Question: Using the Google-Eclipse plugin, I have successfully created, built and deployed (locally) a very basic GWT Web Application.
The thing is: I'm not a huge fan of the project structure GWT (or the Google-Eclipse plugin) set up by default. So I'm trying to set things up in a way that makes logical sense for me, but that still is able to run in 'DevMode' and deploy locally.
So I created a 2nd project but set it up as a Web Application; instead I used a normal Java Application. I created my source directories, my 'EntryPoint' implementation ('TestModule implements EntryPoint'), my 'TestModule.gwt.xml', my host page HTML, etc. All the artifacts that I did in the first (successful) project.
But now I am in 'Run Configurations' trying to manually set up a run config similar to how the Web Application Wizard created one for me with the first app I built.
In the 'Run Configurations >> GWT' tab it gives me a window where I can add . When I click the "Add" button, no matter what I type, it doesn't provide me with an available list of options to choose from.
So I exited out of the 'Run Configurations' dialog, assuming that I need to set up my project properties differently. So I right-clicked my project, went to 'Properties >> Goodle >> Web Toolkit', and sure enough, see a similar panel that allows me to add Available Modules. It is my that if I configure this section correctly, then a list of Available Modules will become available to me when inside the 'Run Configurations' dialog, and I should be able to continue.
Here's what I'm seeing:

Any ideas as to how I can configure my project correctly so that this 'Available Modules' dialog actually presents me with options? Thanks in advance!
I anticipate many answers to be along the lines of "", etc. I understand this and am (temporarily) accepting the caveats of trying to configure my own GWT app without the help of the plugin's Web Application wizard. If I find it to be really, really difficult to "roll my own" here, then I'll cave in and go back to the wizard. But I want to give this my best shot before doing so!
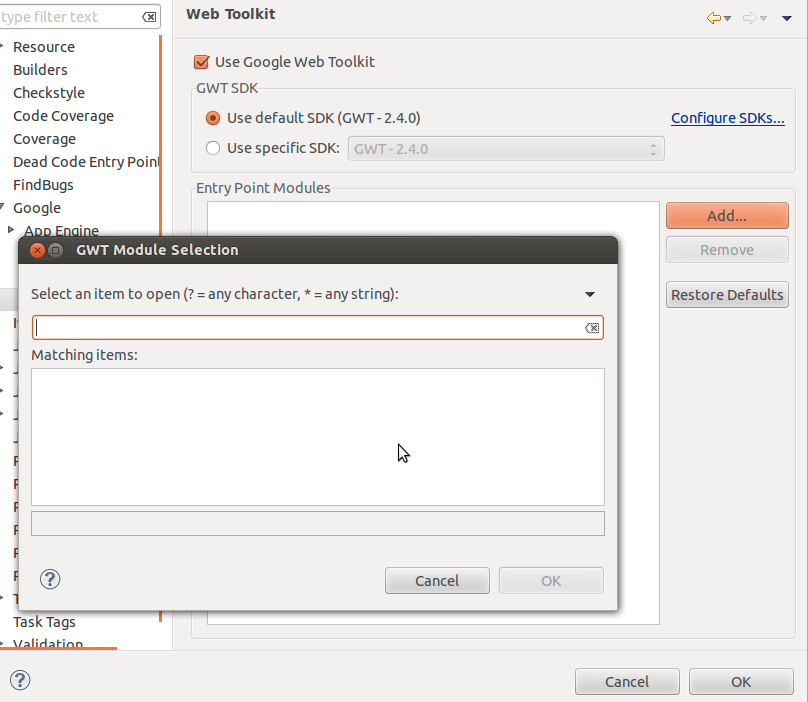
Answer: Feel free not to use the Google Plugin for Eclipse (hereafter GPE)! There is no need - its all Java, or at least self contained enough to act like Java as far as Eclipse can tell. If you don't want the wizards, the JSNI autocomplete, UiBinder autocomplete, by all means, you can even leave the plugin out.
To run a GWT project in dev mode, you just need the basic moving parts of the SDK:
* 'gwt-dev.jar' - Dev mode (code server and simply HTTP server), the compiler, and assorted other tools
* 'gwt-user.jar' - GWT language runtime (JavaScriptObject, GWT, etc) and standard events, widgets, and other bits
* optional: 'gwt-servlet.jar' - classes to run in a servlet container for some basic GWT servlets
* optional: 'requestfactory-*.jar' - if you don't use RequestFactory, don't worry about it
You may also need a 'json.jar' and the 'valdation-api.jar' as well as its sources.
This gives you enough to have any project compile in plain Java. The 'gwt-user.jar' and 'gwt-dev.jar' do not belong in your server classpath - don't put them in a 'WEB-INF/lib/' dir, just keep them on hand to compile your code to JavaScript.
Both Dev Mode and the compiler itself are just classes with a 'main' method, so a standard Eclipse Run/Debug Configuration can start either. Each will have its own options to get going, such as 'where do i find your sources', 'what module are you starting', and in the case of Dev Mode, 'where is the 'war/' dir for me to serve'.
## Avoid GPE entirely:
### DevMode:
Make a new Java Run Configuration, and verify that the above classes are on the classpath, as well as your source directories. Set the main class to 'com.google.gwt.dev.DevMode', add a few params:
'''
-war path/to/war/dir/ my.package.to.ModuleToRun
'''
Everything else is just extra flags to change out it works, and hints for where to start. Take a look at <URL> for other options available to you
To debug this, run it as a Debug Configuration - Eclipse will complain a bit about how it can't hot swap classes, but ignore these and hit continue. When you make a change in a .java file, save, and refresh the browser - GWT's specialized Dev Mode classloader will pick up the changes.
### Compiling:
As above, make a run config with the important classes and jars on the classpath. This time, use the 'com.google.gwt.dev.Compiler' main class, and specify the module(s) to build under the program arguments. Again, there are many options at your disposal to change how it compiles and what additional output it provides, see <URL> for more options
## Using GPE without the wizards:
The important thing to remember here is that GPE is just papering over a few details - you don't need to use the wizards, but at some level, its all wizards until you are just working in raw Java. Classpath, imports, etc - these are all Java concepts that more or less apply to GWT development, though it adds Modules to help set up deferred binding rules, etc.
The module selection dialog is not necessary, though two other pieces are. First, as you've done, under Google > Web Toolkit turn on "Use Google Web Toolkit", and ensure a valid SDK is selected. This does two things - it adds the necessary jars to the classpath (under 'GWT SDK'), and enables a few other options throughout the project - JSNI autocomplete, Dev Mode, assorted wizards (that we'll ignore). The other piece that is necessary is to go to Google > Web Application, indicate that "This project has a WAR directory", and give it the path to that directory so Dev Mode knows where to start Jetty.
Once this is done, the plugin should be able to let you start from an html file that points at a module with an entrypoint. I'm going to gloss over these details, as this is basic project setup - things that the wizards are good at, examples are full of, and you presumably have read these directions (else you wouldn't be skipping wizards...). From within the previously selected WAR folder, pick such an html file, right click it and select Run As... > Web Application. It is possible that GPE will ask once again for the WAR folder - help it out, and you'll be on your way. Dev Mode will add a View to eclipse rather than a standalone window, and you'll be able to monitor progress from there.
Compiling is then a matter of going to the G icon in your toolbar and selecting "GWT Compile Project...". A dialog will appear asking for the project to use, and the entrypoint(s) to start with, as well as a few other options. Note that if you compile into the war folder then start Dev Mode, you may find that Dev Mode overwrites part of your compiled output for easier Java debugging, thus requiring an additional compile.